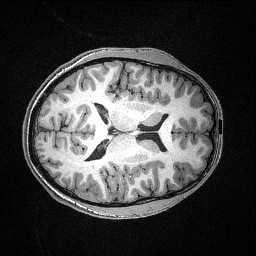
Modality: T1w
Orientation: axial
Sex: male
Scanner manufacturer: siemens
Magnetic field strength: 3 T
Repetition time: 2.3 s
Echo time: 0.00336 s